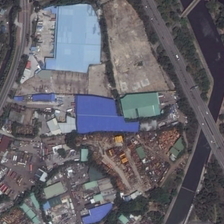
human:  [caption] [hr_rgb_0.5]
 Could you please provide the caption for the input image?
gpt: some buildings and green trees are near a river with a bridge in an industrial area .

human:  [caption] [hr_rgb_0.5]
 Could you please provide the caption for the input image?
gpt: some buildings and green trees are near a river with a bridge in an industrial area .

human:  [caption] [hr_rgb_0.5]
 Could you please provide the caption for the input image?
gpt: some buildings and green trees are near a river with a bridge in an industrial area .

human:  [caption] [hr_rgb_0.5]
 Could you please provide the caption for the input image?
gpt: some buildings and green trees are near a river with a bridge in an industrial area .

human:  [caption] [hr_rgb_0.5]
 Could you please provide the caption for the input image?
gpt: some buildings and green trees are near a river with a bridge in an industrial area .